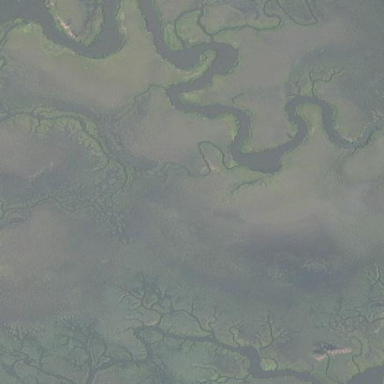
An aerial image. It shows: Tidal saltmarsh wetland.